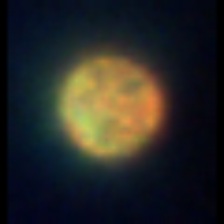
Taxon: Centric
Group: Diatoms